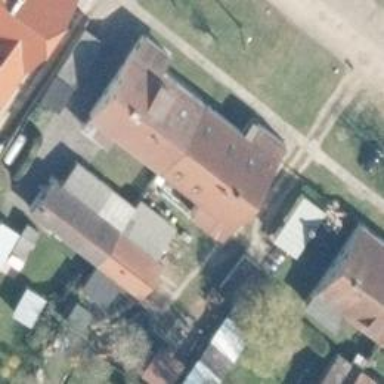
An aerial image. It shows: Simple and straightforward house.